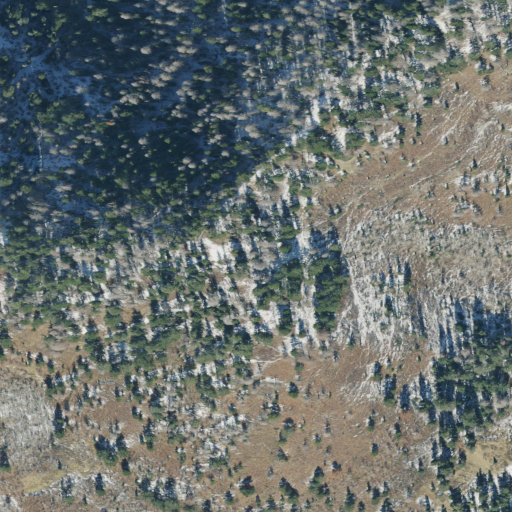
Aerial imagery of mountain in Utah named Pine Crown Peak containing evergreen forest, deciduous forest, and shrub